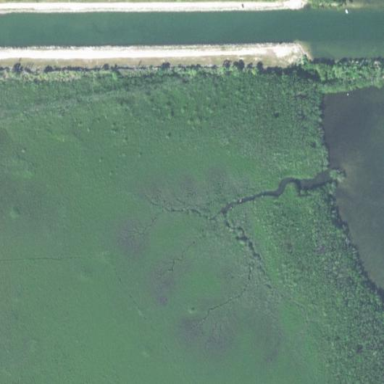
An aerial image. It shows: Beautiful mangrove wetland area.